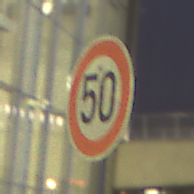
Verkehrszeichen: Geschwindigkeit50
Umgebung: Outdoor, Urban
Tageszeit: Night
Wetter: PartlyCloudy
Licht: Artificial
Jahreszeit: NotSpecified
Kontrast: HighContrast